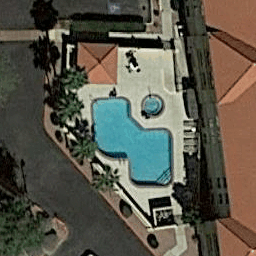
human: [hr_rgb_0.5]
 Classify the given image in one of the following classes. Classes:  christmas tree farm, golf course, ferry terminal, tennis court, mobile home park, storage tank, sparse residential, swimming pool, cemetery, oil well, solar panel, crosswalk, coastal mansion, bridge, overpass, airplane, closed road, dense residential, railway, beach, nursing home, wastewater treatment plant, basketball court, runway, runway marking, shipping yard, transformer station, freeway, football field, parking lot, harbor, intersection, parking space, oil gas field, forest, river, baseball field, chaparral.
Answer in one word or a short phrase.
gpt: swimming pool